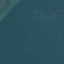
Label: SeaLake